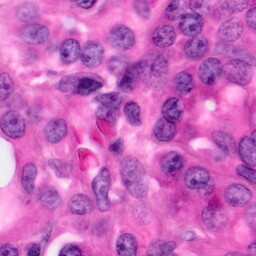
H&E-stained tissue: Pancreatic